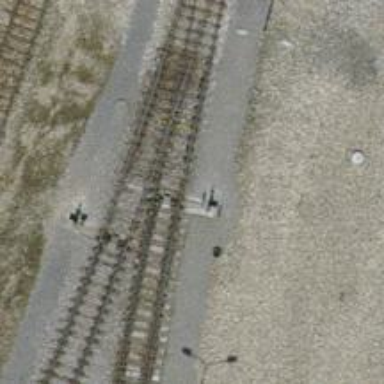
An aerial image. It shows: Railway switch.